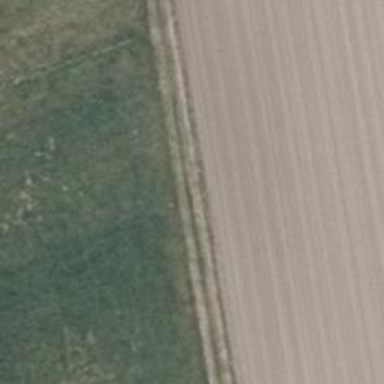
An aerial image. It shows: Grass track.